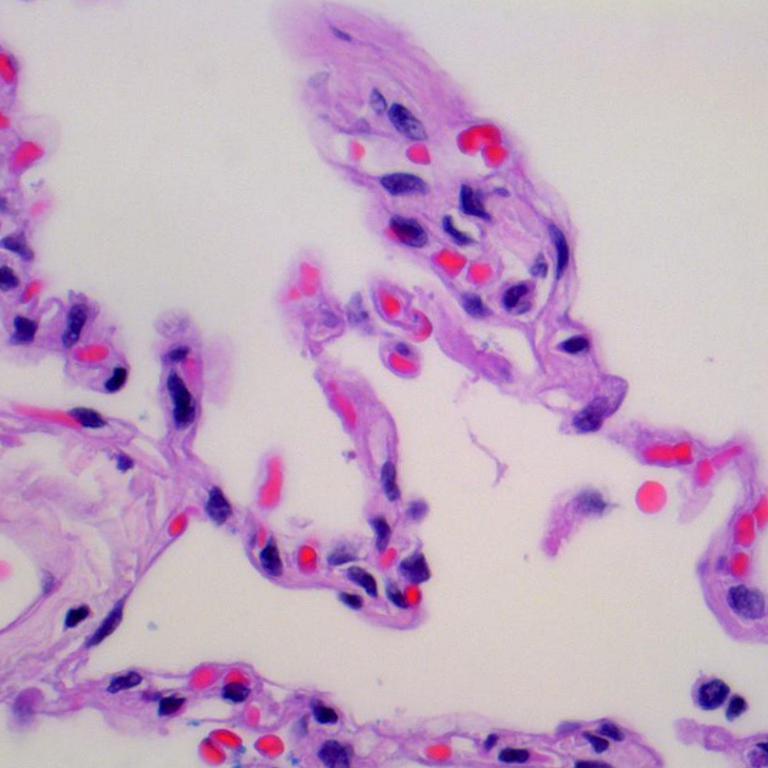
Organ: lung
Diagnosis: benign